Interaction volume radius: 10 \u00c5
Interaction volume height: 45 \u00c5
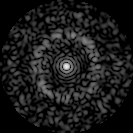
Disorder parameter: 0.8208